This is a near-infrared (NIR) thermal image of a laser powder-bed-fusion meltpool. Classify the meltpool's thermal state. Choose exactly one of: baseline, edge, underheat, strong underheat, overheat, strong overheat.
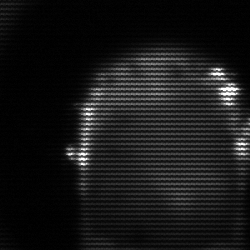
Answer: baseline